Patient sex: M
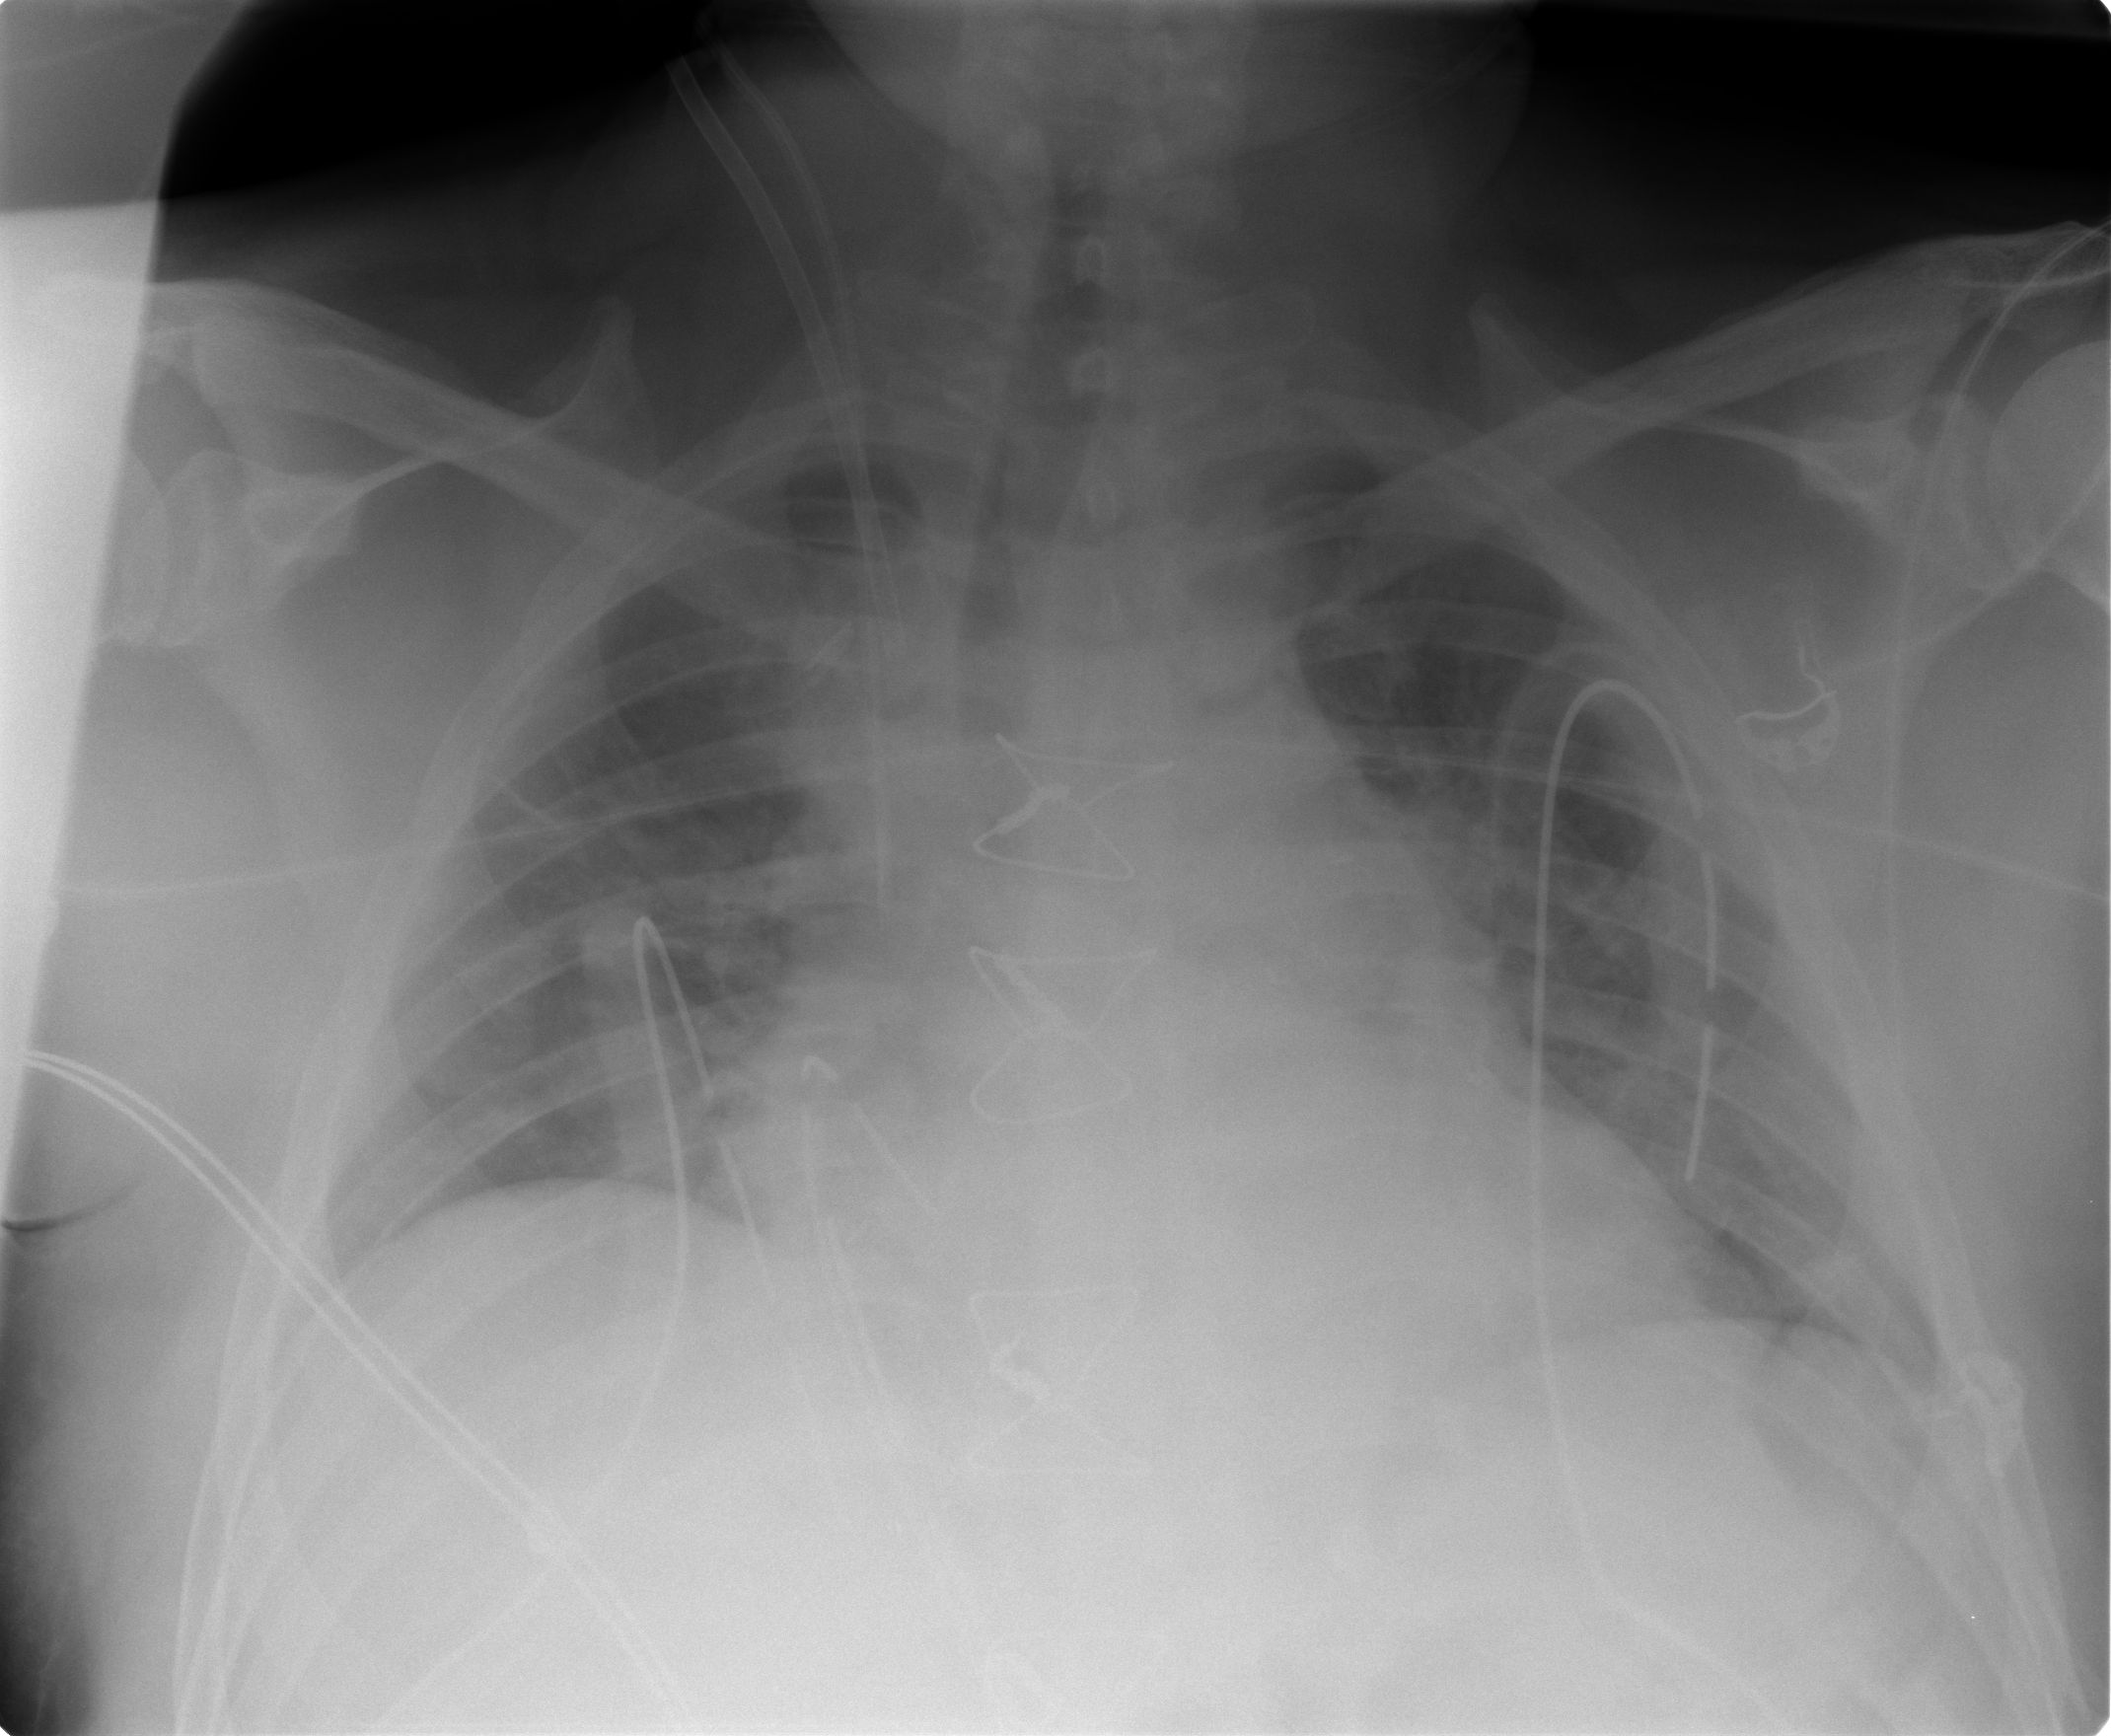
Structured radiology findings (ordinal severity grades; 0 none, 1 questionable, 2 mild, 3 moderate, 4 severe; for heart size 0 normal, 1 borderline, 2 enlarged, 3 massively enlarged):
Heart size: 0
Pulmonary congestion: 0
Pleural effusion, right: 0
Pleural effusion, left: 0
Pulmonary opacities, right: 1
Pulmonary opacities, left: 1
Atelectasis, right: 1
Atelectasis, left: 2